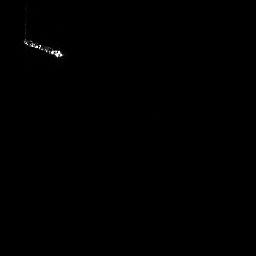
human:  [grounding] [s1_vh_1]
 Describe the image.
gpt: In the satellite image, there is  <ref>1 medium ship </ref> <box>[[7, 13, 24, 22, 0]]</box> located at top left.